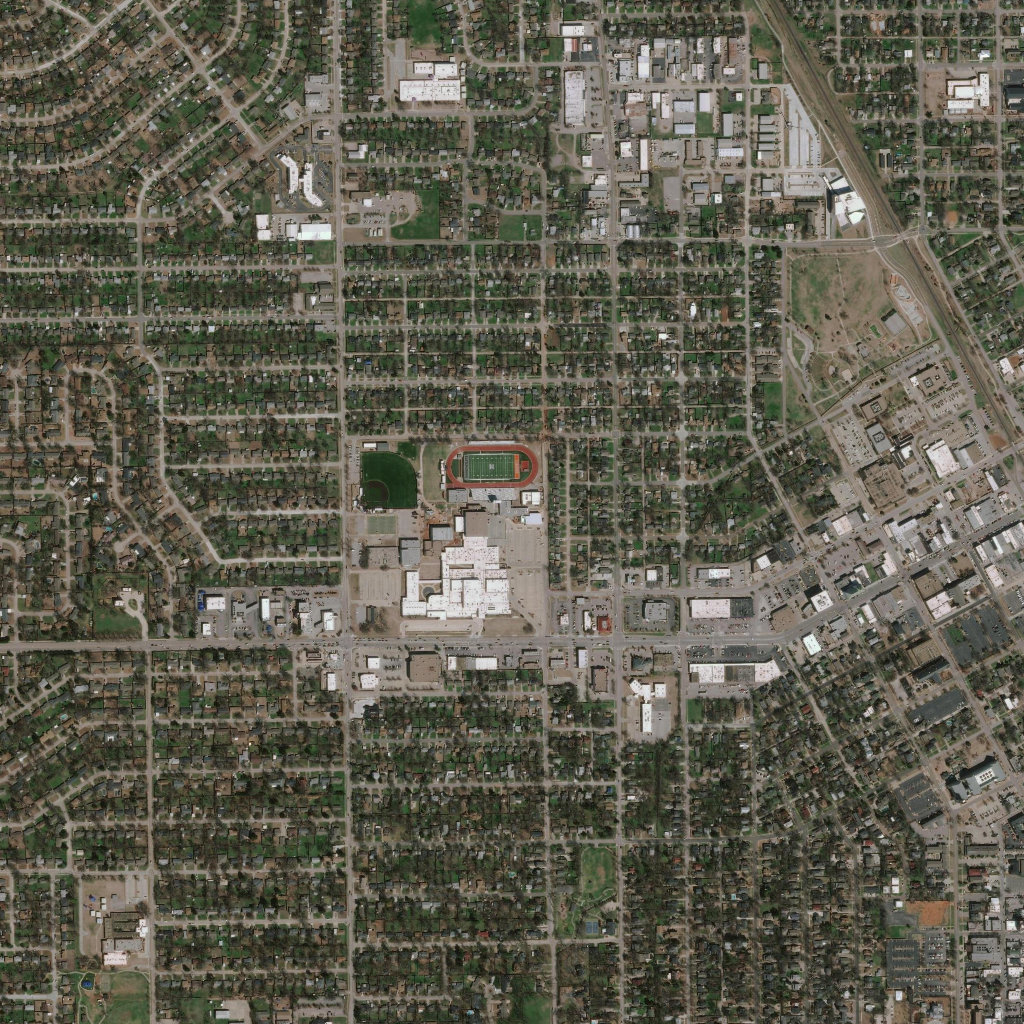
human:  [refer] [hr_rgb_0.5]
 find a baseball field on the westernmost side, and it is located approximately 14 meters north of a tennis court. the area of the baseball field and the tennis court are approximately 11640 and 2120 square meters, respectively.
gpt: <box>[[35, 44, 40, 49, 0]]</box>

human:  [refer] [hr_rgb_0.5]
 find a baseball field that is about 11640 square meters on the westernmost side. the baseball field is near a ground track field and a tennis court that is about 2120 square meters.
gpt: <box>[[35, 44, 40, 49, 0]]</box>